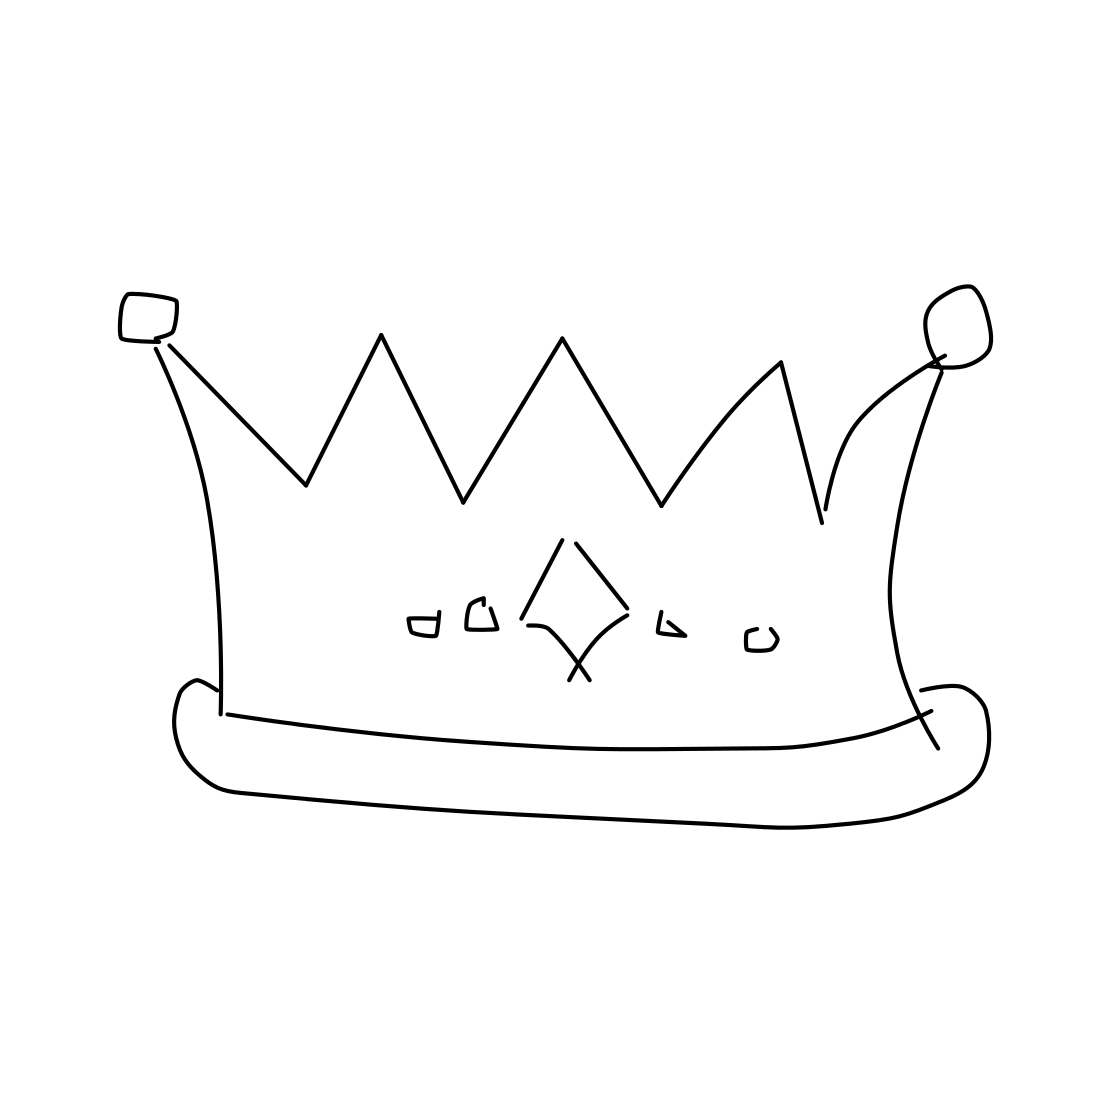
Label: crown